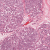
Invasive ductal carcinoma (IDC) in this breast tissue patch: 0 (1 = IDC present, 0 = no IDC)